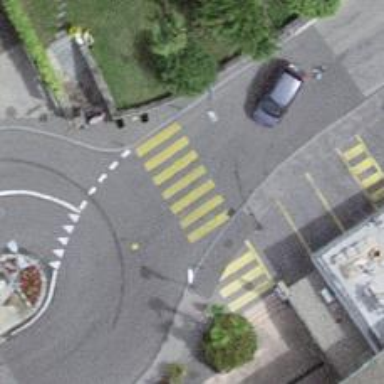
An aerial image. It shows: Marked crossing with zebra stripes on the road.